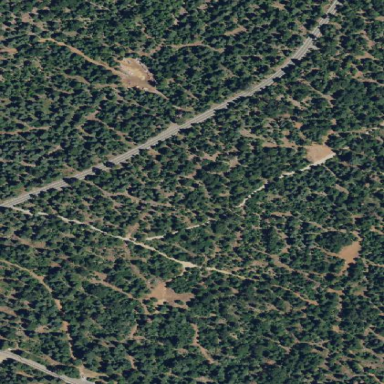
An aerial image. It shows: Evergreen forest with needle-leaved trees.